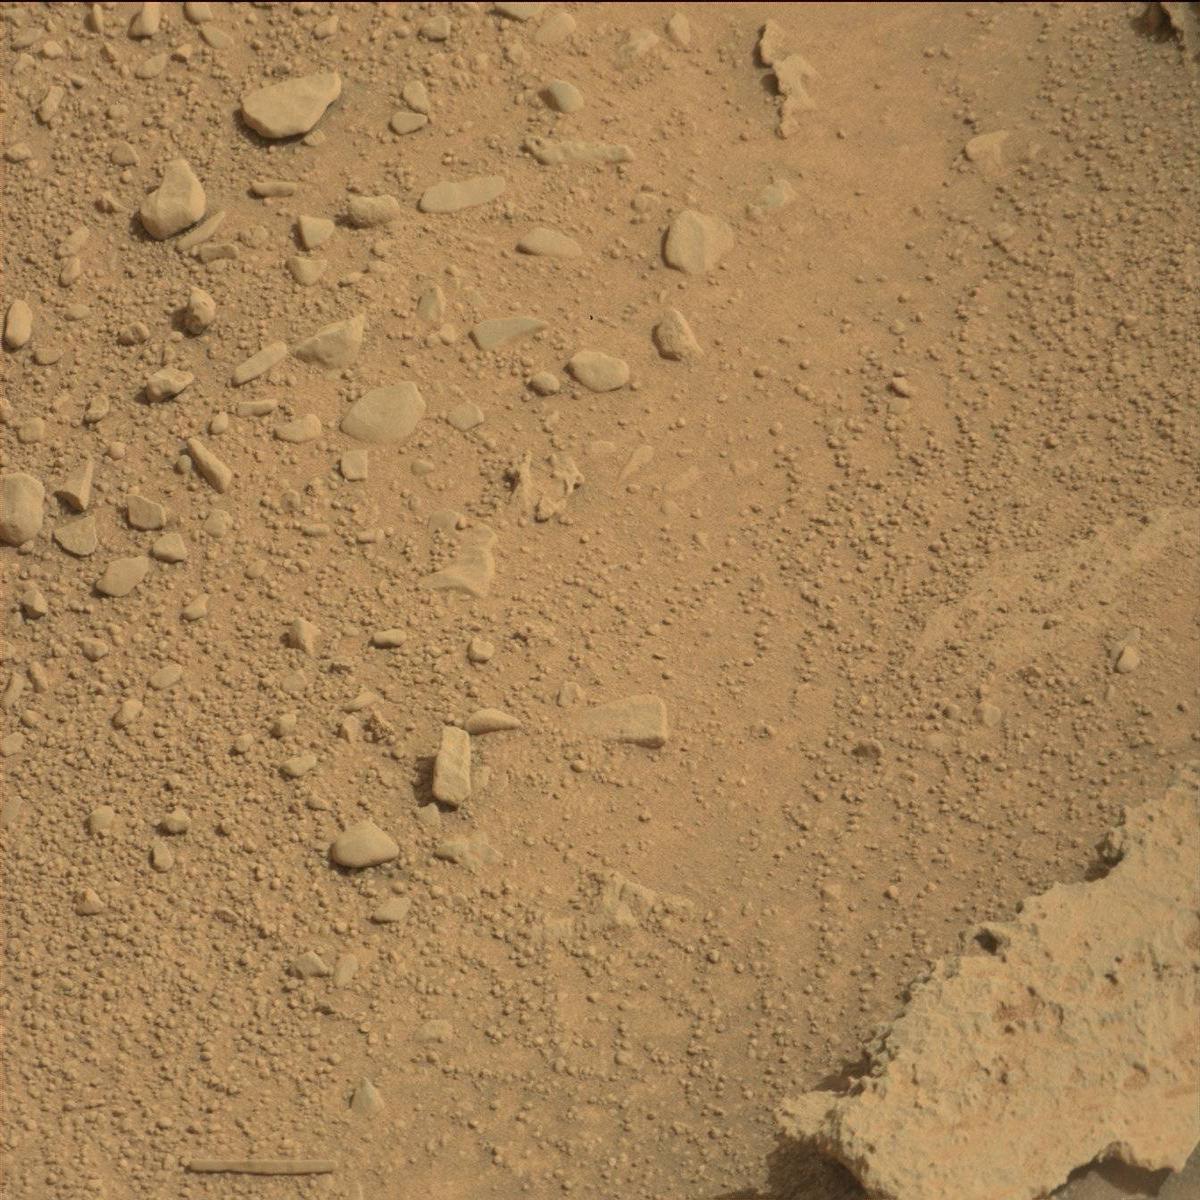
Terrain classes present: Bedrock, Rock, Sand / Soil